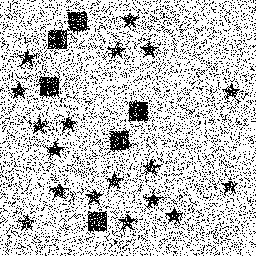
Squares: 6
Triangles: 0
Stars: 18
Total shapes: 24